Question: When I use a JComboBox on Windows 7, the four corners each have a pixel that doesn't match the background colour of the parent component.
In Windows 8 this problem doesn't happen (although that could be because in Windows 8, the JComboBox is rendered as a perfect rectangle). Nor does it happen on OS X.
What can I do to make the corner pixels let the background colour of the parent component through?
Here's an image showing the problem:

Here's a self-contained code example I'm using:
'''
import com.sun.java.swing.plaf.windows.WindowsLookAndFeel;
import javax.swing.*;
import java.awt.*;
public class Main {
public static void main(String[] args) {
SwingUtilities.invokeLater(new Runnable() {
public void run() {
try {
UIManager.setLookAndFeel(new WindowsLookAndFeel());
} catch (Exception e) {
e.printStackTrace();
}
JPanel contentPane = new JPanel();
contentPane.setBackground(Color.WHITE);
JComboBox<String> comboBox = new JComboBox<String>(new String[]{"One", "Two"});
contentPane.add(comboBox);
JFrame frame = new JFrame("JComboBox Test");
frame.setDefaultCloseOperation(WindowConstants.EXIT_ON_CLOSE);
frame.setContentPane(contentPane);
frame.pack();
frame.setLocationRelativeTo(null);
frame.setVisible(true);
}
});
}
}
'''
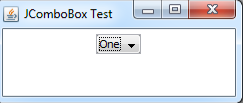
Answer: Try removing the border...
'''
comboBox.setBorder(null);
'''

The next choice would be to design a specialised look and feel delegate that achieved what you wanted on Windows...
For example...
'''
public static class MyComboBoxUI extends WindowsComboBoxUI {
@Override
protected void installDefaults() {
super.installDefaults();
LookAndFeel.uninstallBorder(comboBox);
}
public static ComponentUI createUI(JComponent c) {
return new MyComboBoxUI();
}
}
'''
And then install it using...
'''
UIManager.put("ComboBoxUI", MyComboBoxUI.class.getName());
'''
This will mean you won't need to remove the borders from every combo box you create
Or, you could simply override the default border property in the 'UIManager'...
'''
UIManager.put("ComboBox.border", new EmptyBorder(0, 0, 0, 0));
'''
Either way, it will effect all combo boxes created after you apply it...